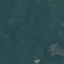
Label: Forest